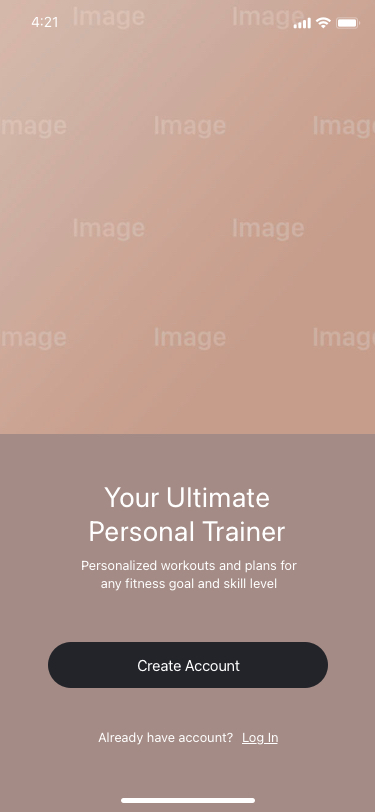
Text in this UI design:
Personalized workouts and plans for any fitness goal and skill level
Already have account?
Log In
Your Ultimate Personal Trainer